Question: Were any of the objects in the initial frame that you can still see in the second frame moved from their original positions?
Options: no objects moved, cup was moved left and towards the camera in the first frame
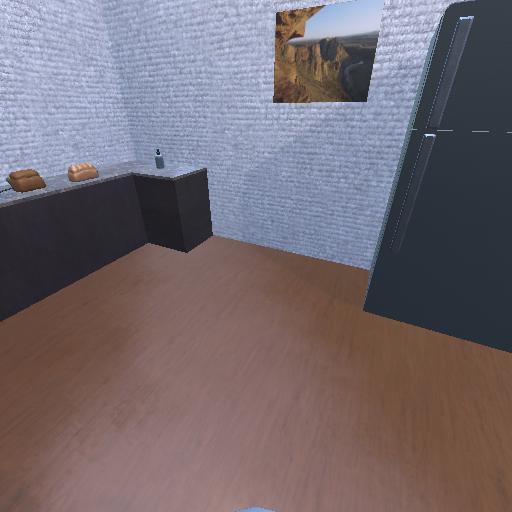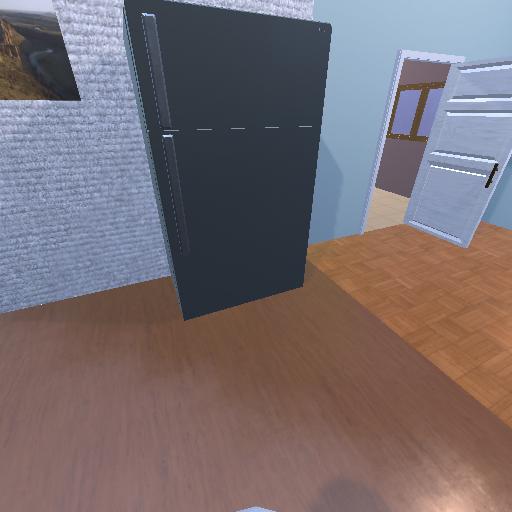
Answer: no objects moved